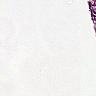
Metastatic tissue present: no